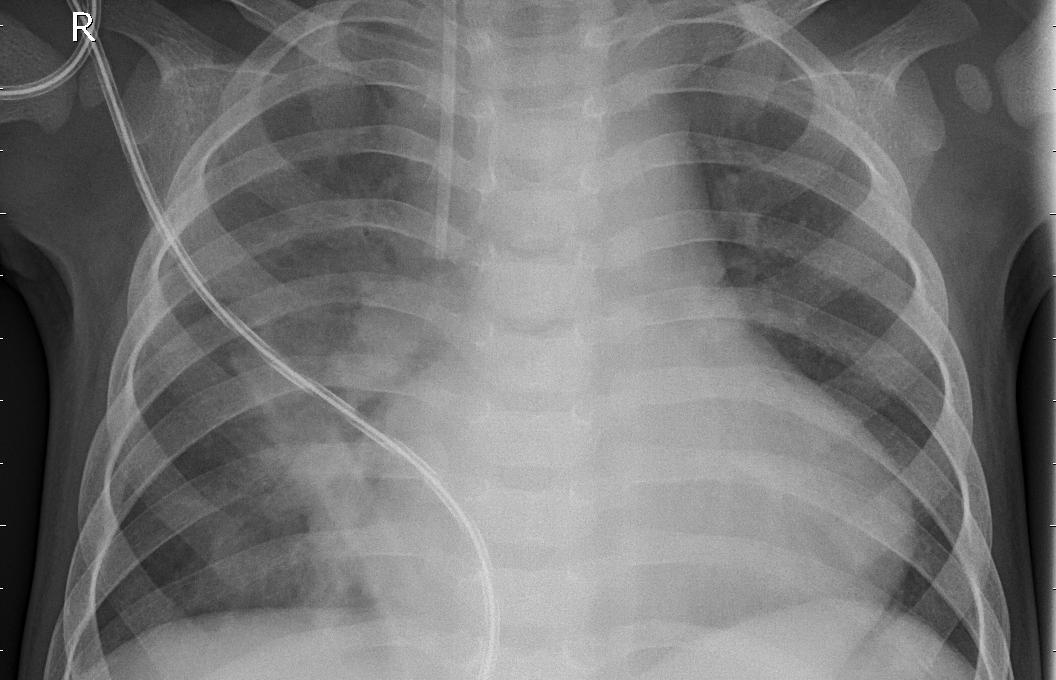
Diagnosis: PNEUMONIA